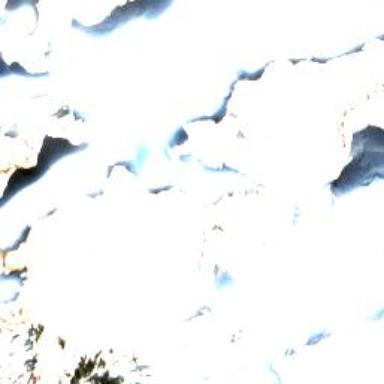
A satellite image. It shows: Stunning view of glacier.